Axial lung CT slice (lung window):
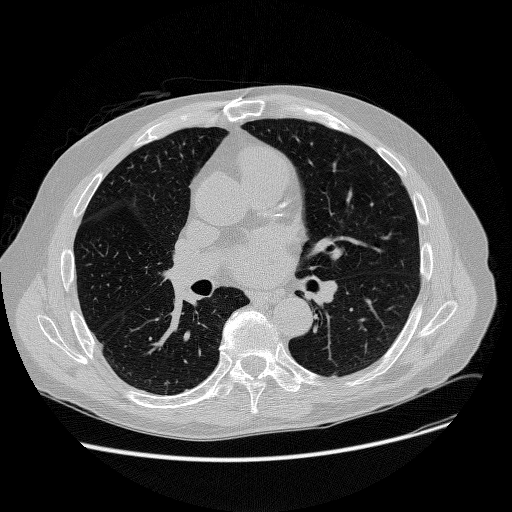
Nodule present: no